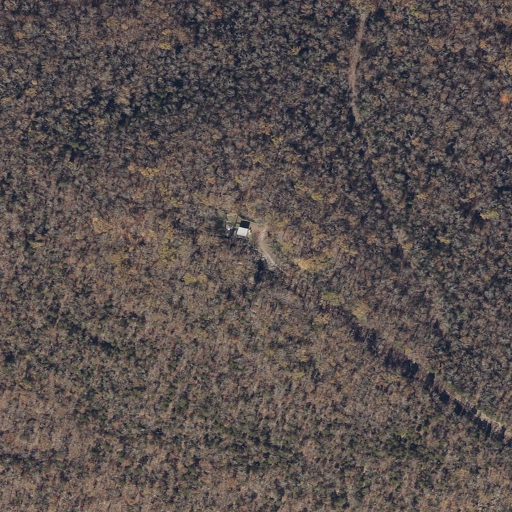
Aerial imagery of mountain in Alabama named Weeden Mountain containing deciduous forest, shrub, pasture, and open development